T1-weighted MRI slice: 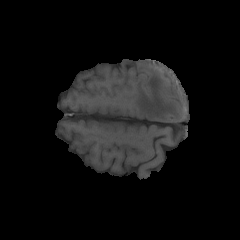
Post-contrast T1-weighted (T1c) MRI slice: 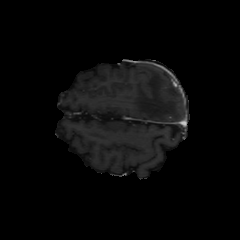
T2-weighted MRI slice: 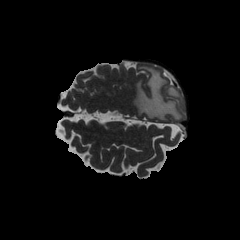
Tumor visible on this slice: yes